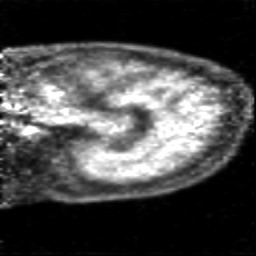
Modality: PET
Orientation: sagittal
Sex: male
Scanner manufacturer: siemens